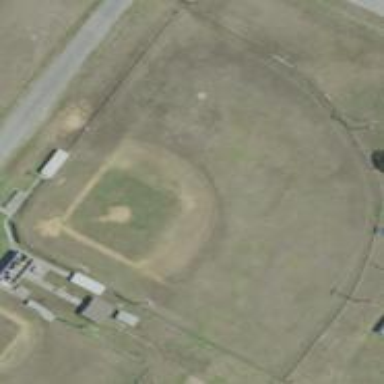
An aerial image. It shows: Baseball pitch for leisure land.